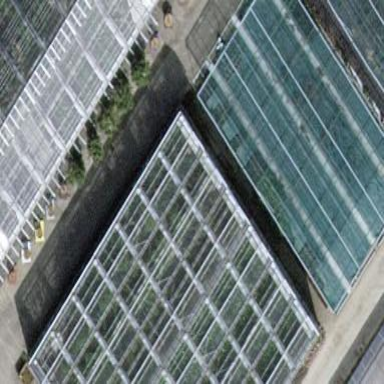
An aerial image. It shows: Greenhouse.